Question: Determine whether the two graphs given in the figure are isomorphic. If you think they are isomorphic, answer 1; if you think they are not isomorphic, answer 0.
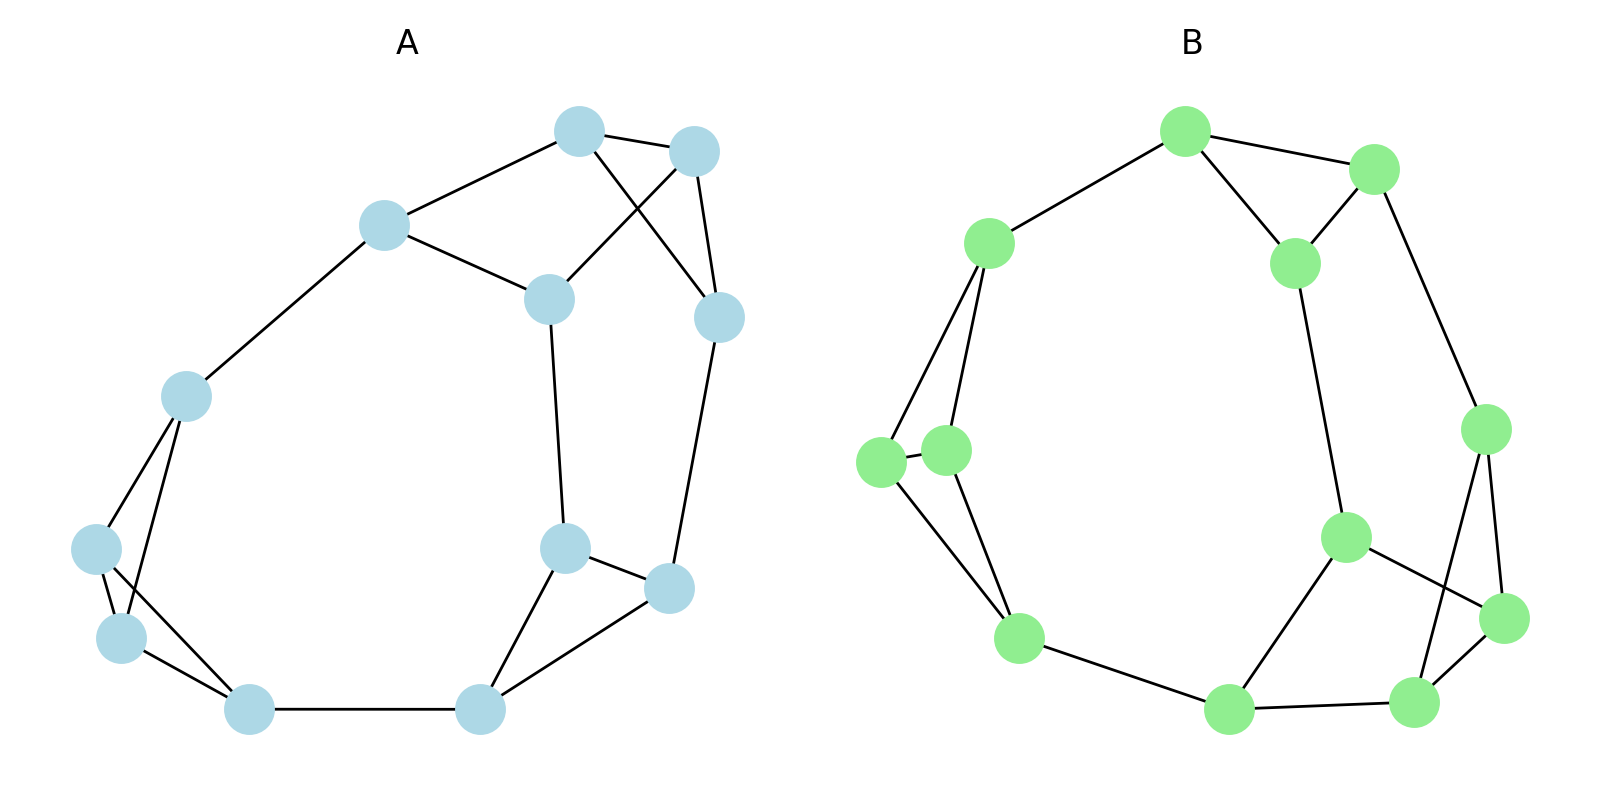
Answer: 1